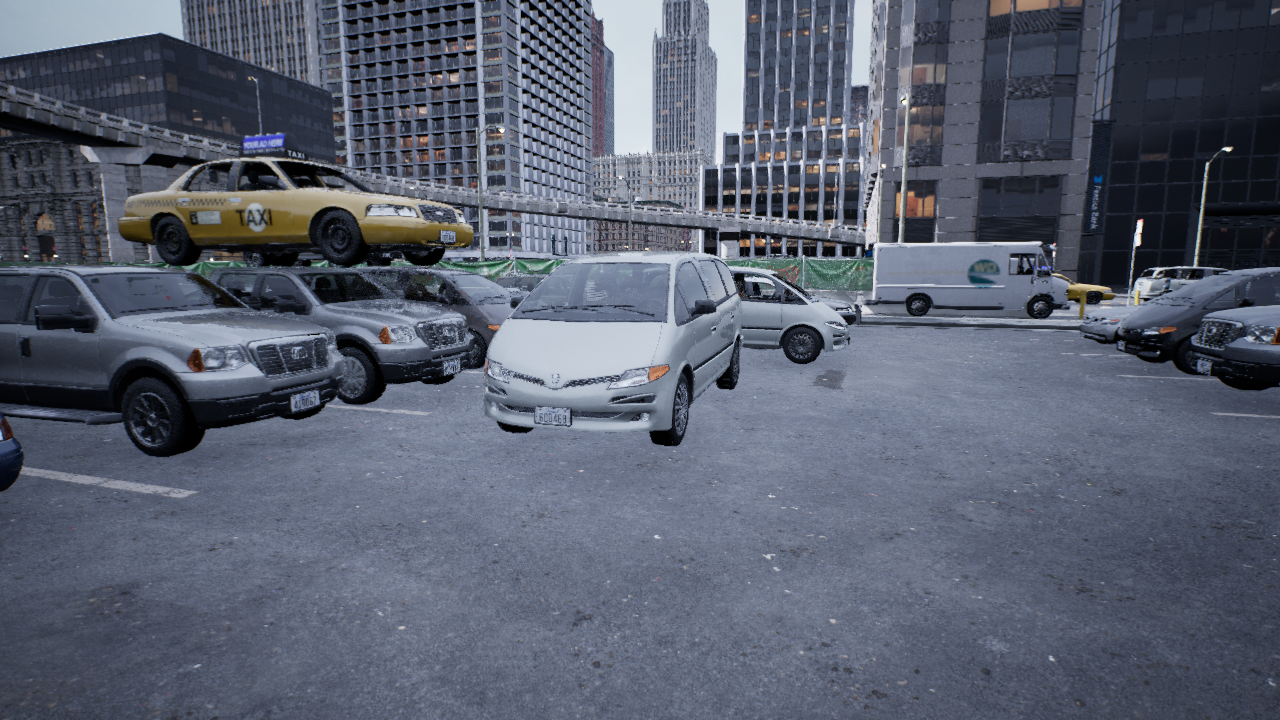
Venue: arterial
Lighting: overcast
Vehicle rig: minivan